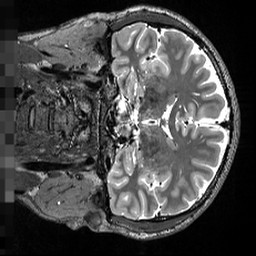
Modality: T2w
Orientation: coronal
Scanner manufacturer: siemens
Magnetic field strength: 3 T
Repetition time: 3.2 s
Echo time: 0.564 s